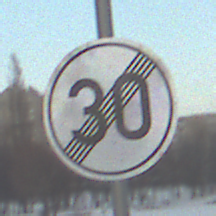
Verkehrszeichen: EndeGeschwindigkeit30
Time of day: SunriseSunset
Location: Outdoor (Nature)
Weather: PartlyCloudy
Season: NotSpecified
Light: Natural